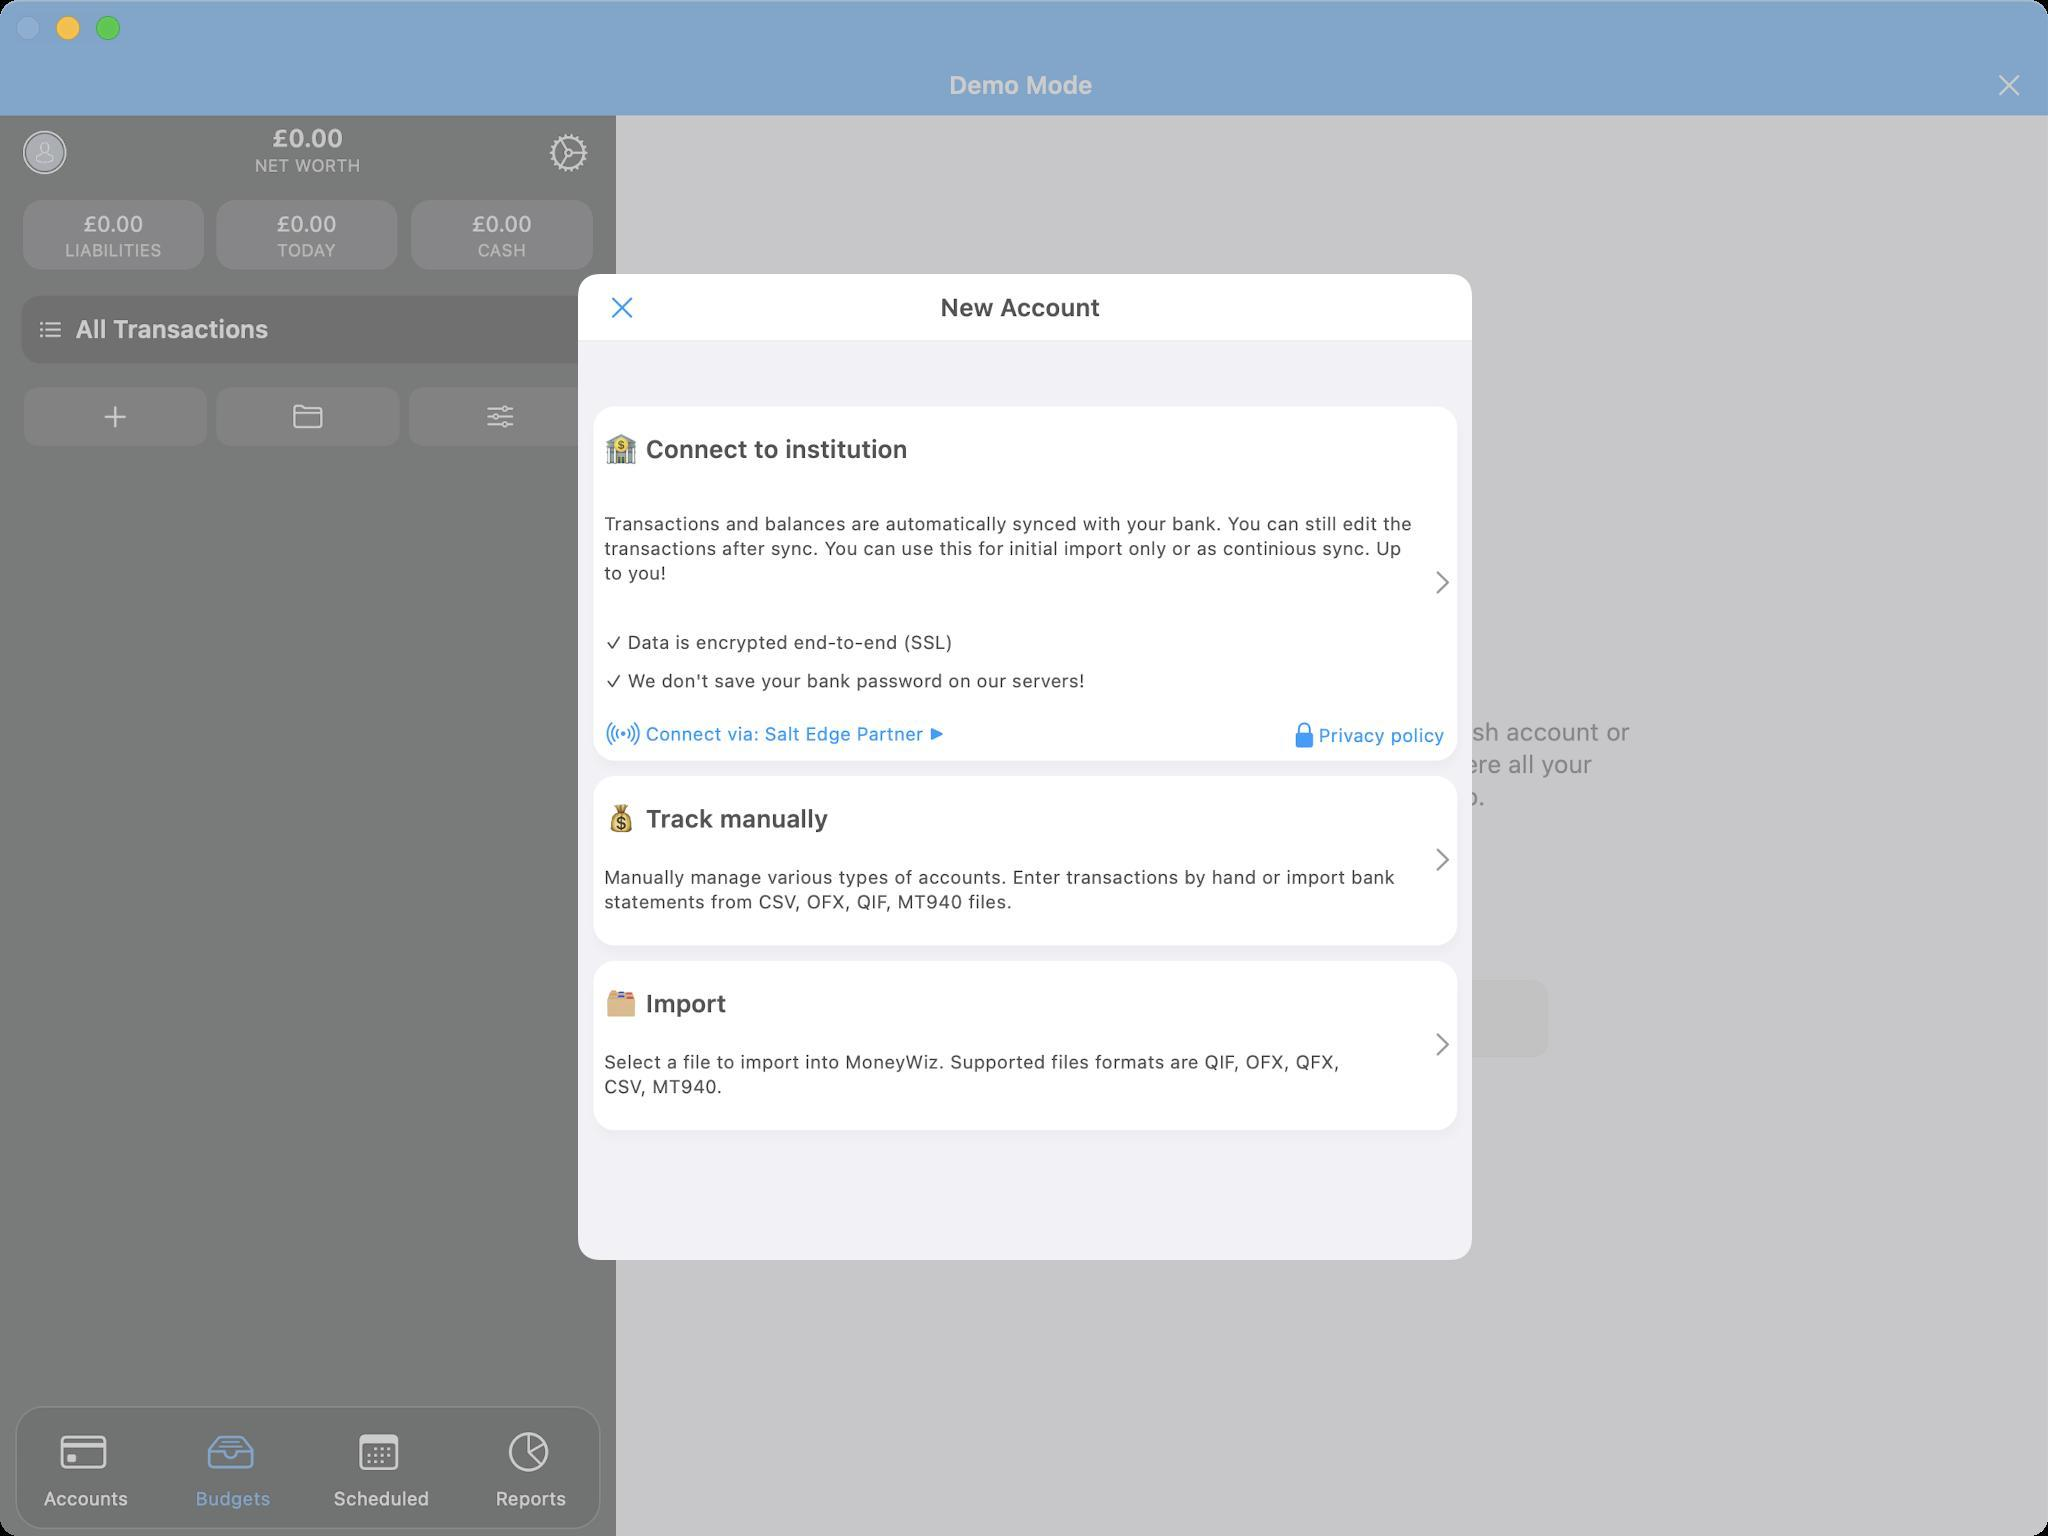
Accessibility tree:
{"name": "MoneyWiz", "role": "AXWindow", "description": null, "role_description": "standard window", "value": null, "position": "292.00;66.00", "size": "1024;768", "children": [{"name": null, "role": "AXGroup", "description": null, "role_description": "group", "value": null, "position": "0.00;0.00", "size": "1024;768", "children": [{"name": null, "role": "AXGroup", "description": null, "role_description": "group", "value": null, "position": "0.00;0.00", "size": "1024;768", "children": []}]}, {"name": null, "role": "AXButton", "description": null, "role_description": "close button", "value": null, "position": "7.00;6.00", "size": "14;16", "children": []}, {"name": null, "role": "AXButton", "description": null, "role_description": "zoom button", "value": null, "position": "47.00;6.00", "size": "14;16", "children": [{"name": null, "role": "AXGroup", "description": null, "role_description": "group", "value": null, "position": "47.00;6.00", "size": "14;16", "children": [{"name": null, "role": "AXGroup", "description": null, "role_description": "group", "value": null, "position": "47.00;6.00", "size": "14;16", "children": []}]}]}, {"name": null, "role": "AXButton", "description": null, "role_description": "minimise button", "value": null, "position": "27.00;6.00", "size": "14;16", "children": []}, {"name": null, "role": "AXSheet", "description": null, "role_description": "sheet", "value": null, "position": "289.00;137.00", "size": "447;493", "children": [{"name": null, "role": "AXGroup", "description": null, "role_description": "group", "value": null, "position": "289.00;137.00", "size": "447;493", "children": [{"name": null, "role": "AXGroup", "description": null, "role_description": "group", "value": null, "position": "289.00;137.00", "size": "447;494", "children": [{"name": null, "role": "AXGroup", "description": null, "role_description": "group", "value": null, "position": "289.00;137.00", "size": "447;494", "children": [{"name": null, "role": "AXGroup", "description": null, "role_description": "group", "value": null, "position": "289.00;137.00", "size": "447;494", "children": [{"name": null, "role": "AXButton", "description": "Back", "role_description": "button", "value": null, "position": "289.00;137.00", "size": "62;34", "children": []}, {"name": null, "role": "AXStaticText", "description": "New Account", "role_description": "text", "value": null, "position": "384.87;137.00", "size": "251;34", "children": []}, {"name": null, "role": "AXGroup", "description": null, "role_description": "group", "value": null, "position": "296.70;203.22", "size": "432;362", "children": [{"name": null, "role": "AXStaticText", "description": "🏦 Connect to institution", "role_description": "text", "value": null, "position": "302.09;207.84", "size": "408;34", "children": []}, {"name": null, "role": "AXStaticText", "description": "Transactions and balances are automatically synced with your bank. You can still edit the transactions after sync. You can use this for initial import only or as continious sync. Up to you!", "role_description": "text", "value": null, "position": "302.09;235.56", "size": "408;77", "children": []}, {"name": null, "role": "AXStaticText", "description": "✓ Data is encrypted end-to-end (SSL)", "role_description": "text", "value": null, "position": "302.86;313.33", "size": "420;15", "children": []}, {"name": null, "role": "AXStaticText", "description": "✓ We don't save your bank password on our servers!", "role_description": "text", "value": null, "position": "302.86;332.58", "size": "420;15", "children": []}, {"name": null, "role": "AXButton", "description": "Connect via: Salt Edge Partner ▶", "role_description": "button", "value": null, "position": "302.09;359.53", "size": "265;15", "children": []}, {"name": null, "role": "AXButton", "description": "Privacy policy", "role_description": "button", "value": null, "position": "584.30;360.30", "size": "138;15", "children": []}, {"name": null, "role": "AXStaticText", "description": "💰 Track manually", "role_description": "text", "value": null, "position": "302.09;392.64", "size": "408;34", "children": []}, {"name": null, "role": "AXStaticText", "description": "Manually manage various types of accounts. Enter transactions by hand or import bank statements from CSV, OFX, QIF, MT940 files.", "role_description": "text", "value": null, "position": "302.09;421.13", "size": "408;47", "children": []}, {"name": null, "role": "AXStaticText", "description": "🗂 Import", "role_description": "text", "value": null, "position": "302.09;485.04", "size": "408;34", "children": []}, {"name": null, "role": "AXStaticText", "description": "Select a file to import into MoneyWiz. Supported files formats are QIF, OFX, QFX, CSV, MT940.", "role_description": "text", "value": null, "position": "302.09;513.53", "size": "408;47", "children": []}]}]}]}]}]}]}]}